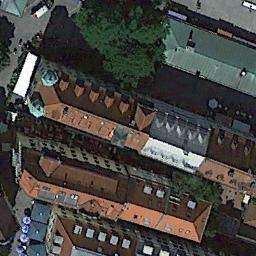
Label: church